Question: What is the value of the measurement in the image?
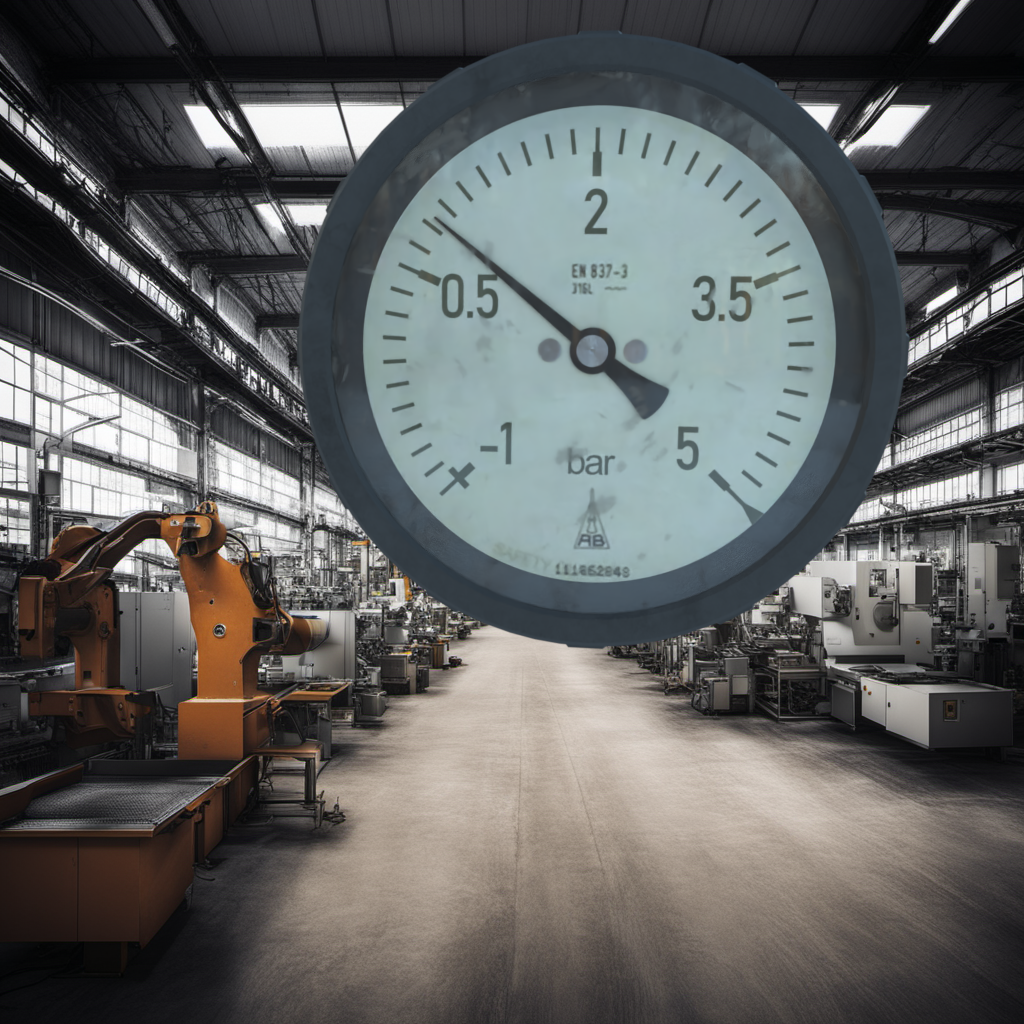
Answer: The result is 0.84
Question: What is the value range of the measurement in the image?
Answer: The range is from -1 to 5
Question: What is the minimum and maximum value range of the measurement in the image?
Answer: The minimum value is -1 and the maximum value is 5